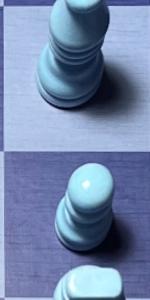
Label: Pawn_White